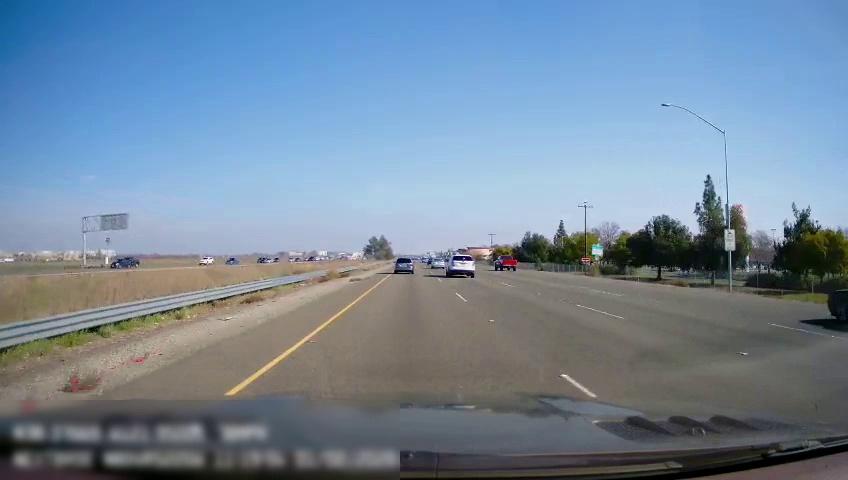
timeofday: Day
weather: Sunny
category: Drivable Space
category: Vehicles | Car
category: Vehicles | Car
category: Vehicles | Truck
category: Vehicles | Car
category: Vehicles | SUV
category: Vehicles | Car
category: Vehicles | Car
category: Vehicles | SUV
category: Vehicles | Car
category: Vehicles | Car
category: Vehicles | Car
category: Lanes | Current Lane
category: Lanes | Current Lane
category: Lanes | Alternate Lane
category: Lanes | Alternate Lane